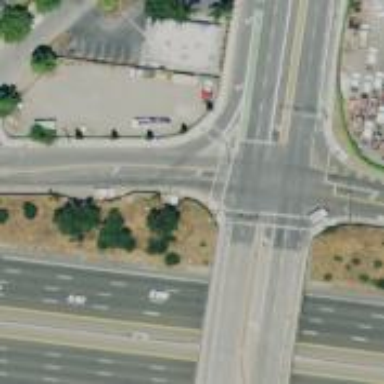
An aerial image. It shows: Solid stop line on the road.